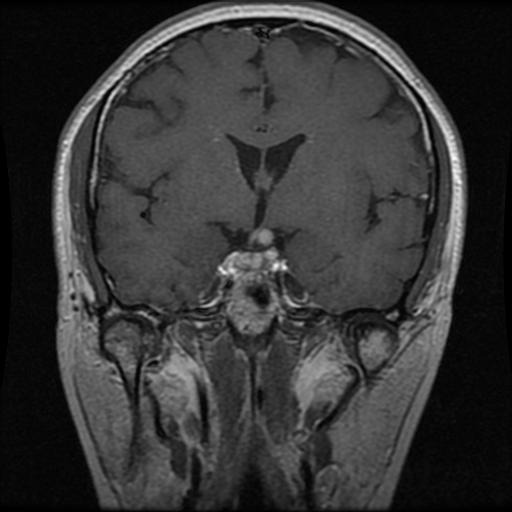
Label: pituitary